Interaction volume radius: 10 \u00c5
Interaction volume height: 30 \u00c5
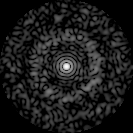
Disorder parameter: 0.8483